Question: Try to start my project on one iOS8 simulator and Xcode shows error:
An error was encountered while running (Domain = NSMachErrorDomain, Code = 5)

No one of iOS8 simulator can't be started. What to do?
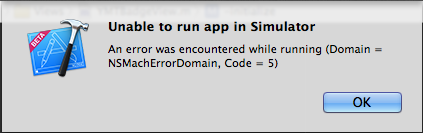
Answer: "iOS Simulator" -> "Reset Content And Settings..."
^ this helps.